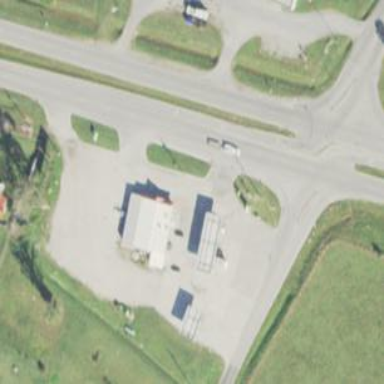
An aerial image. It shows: Convenience shop.